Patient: sex M, age 65
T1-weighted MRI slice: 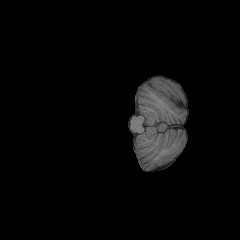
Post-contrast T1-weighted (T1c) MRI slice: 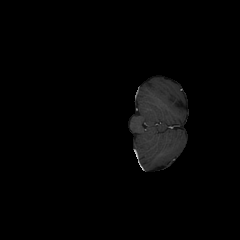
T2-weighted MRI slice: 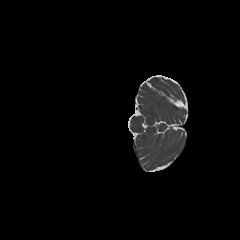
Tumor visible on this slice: no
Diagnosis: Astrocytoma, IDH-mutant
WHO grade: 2